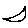
Label: moon